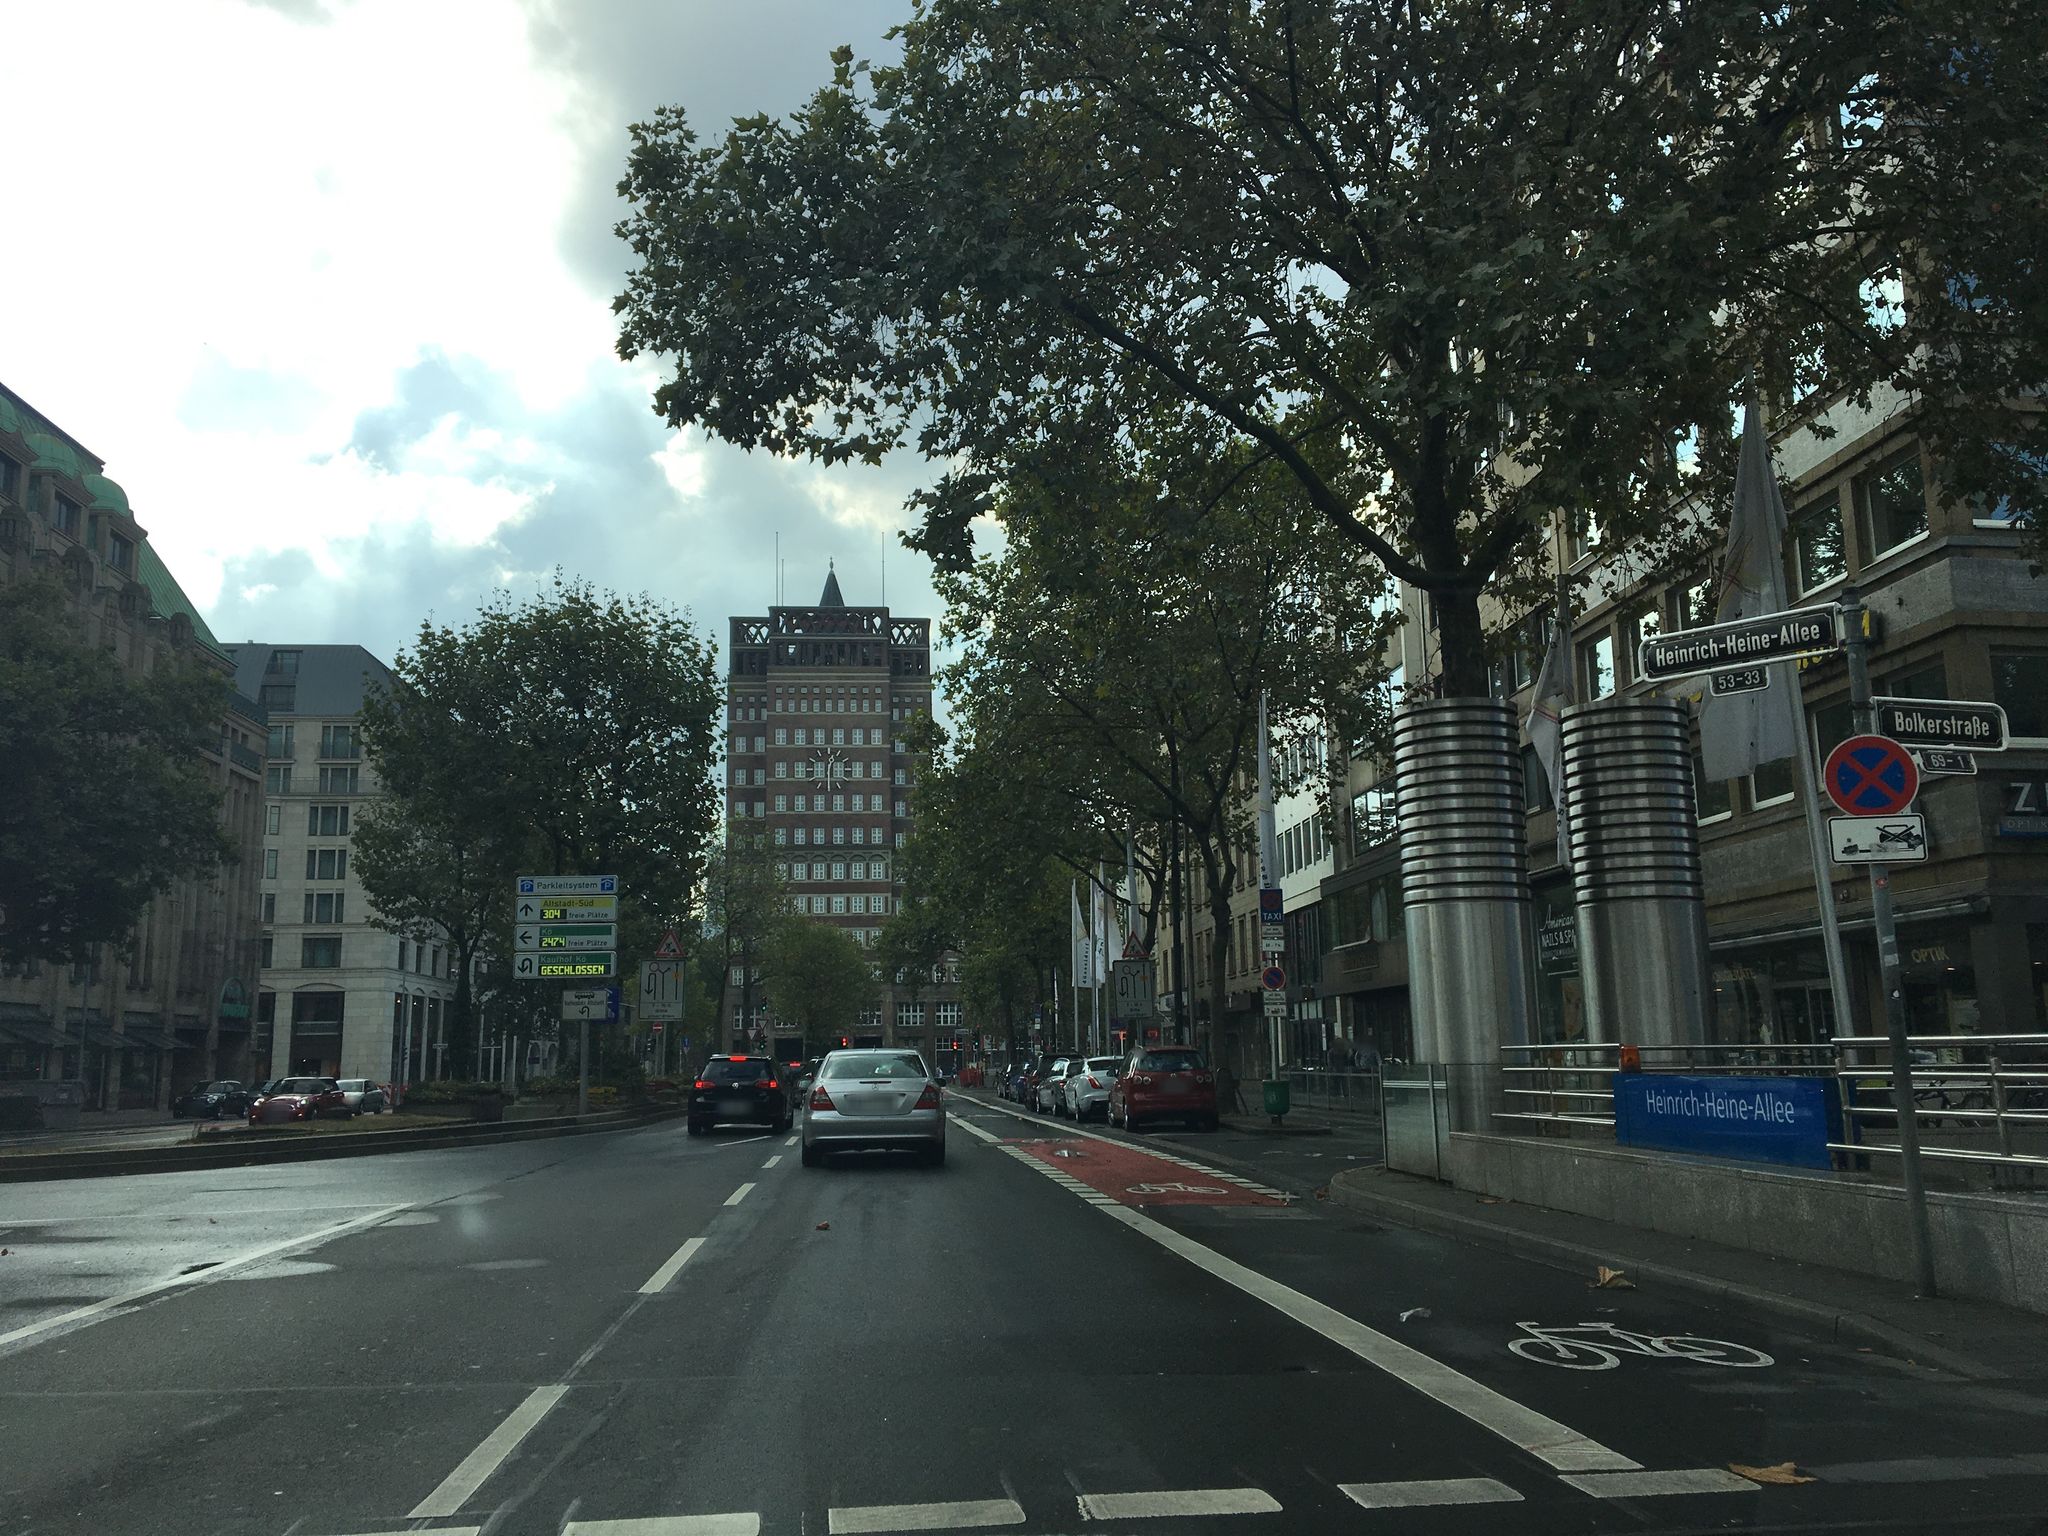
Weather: cloudy
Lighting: day
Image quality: good
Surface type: driving surface
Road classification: footway, elevator
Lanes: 2
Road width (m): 1.8
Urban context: urban centre
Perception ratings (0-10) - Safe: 2.56, Lively: 7.51, Beautiful: 8.18, Boring: 2.49, Depressing: 2.75, Wealthy: 6.54